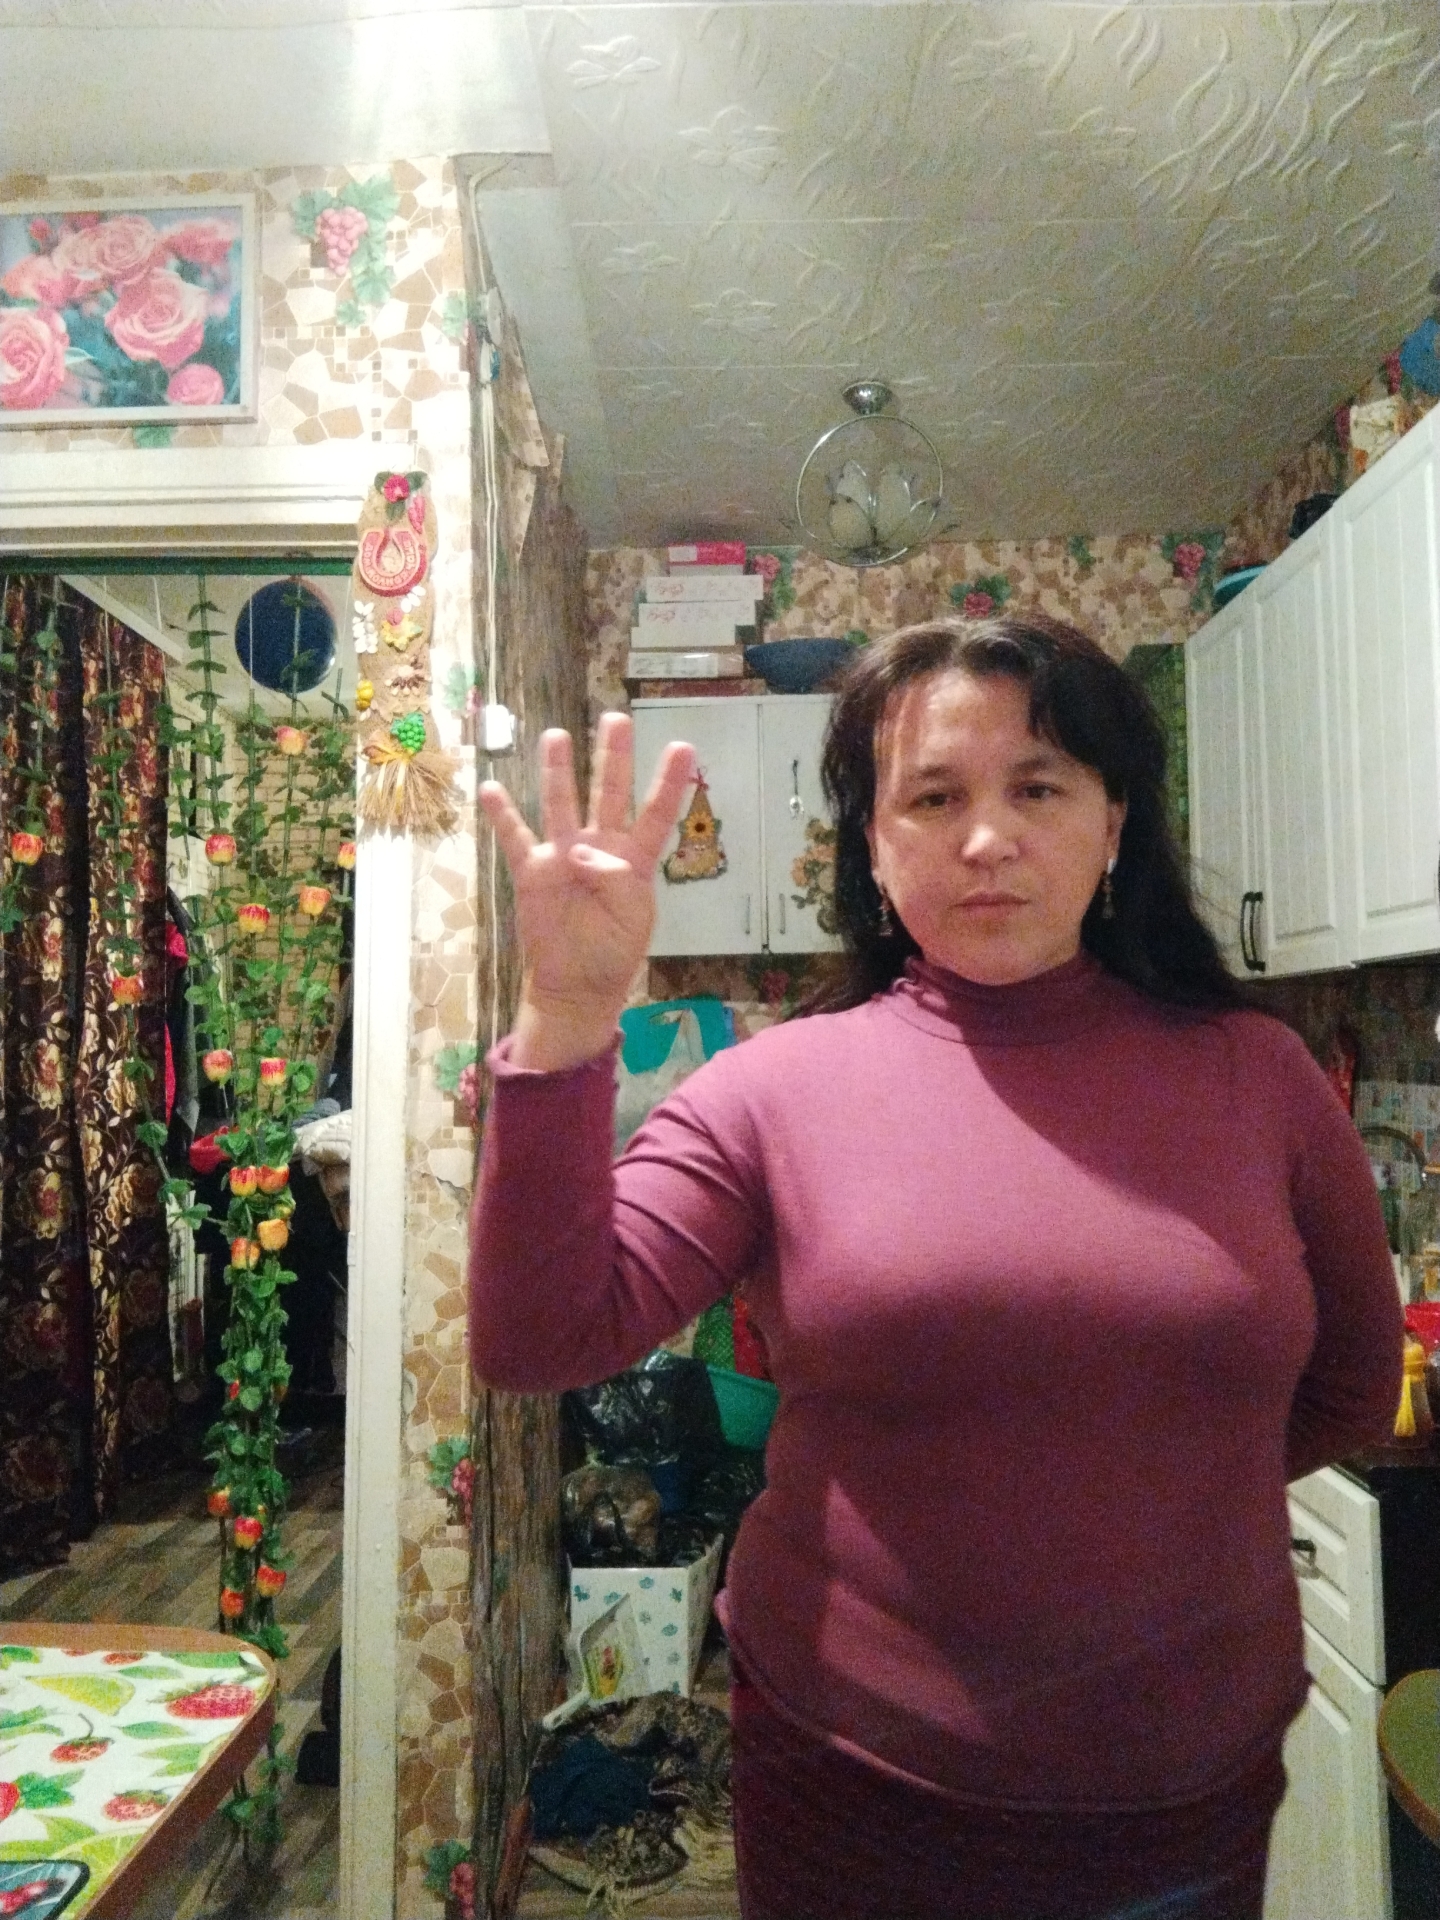
Label: noise